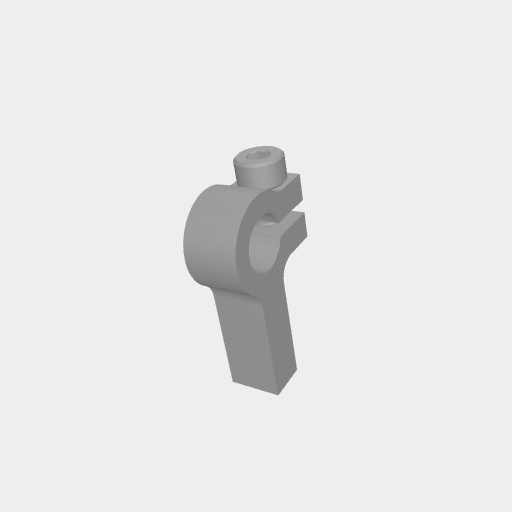
Part: Side1Post1ClampingMount8ID